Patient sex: M
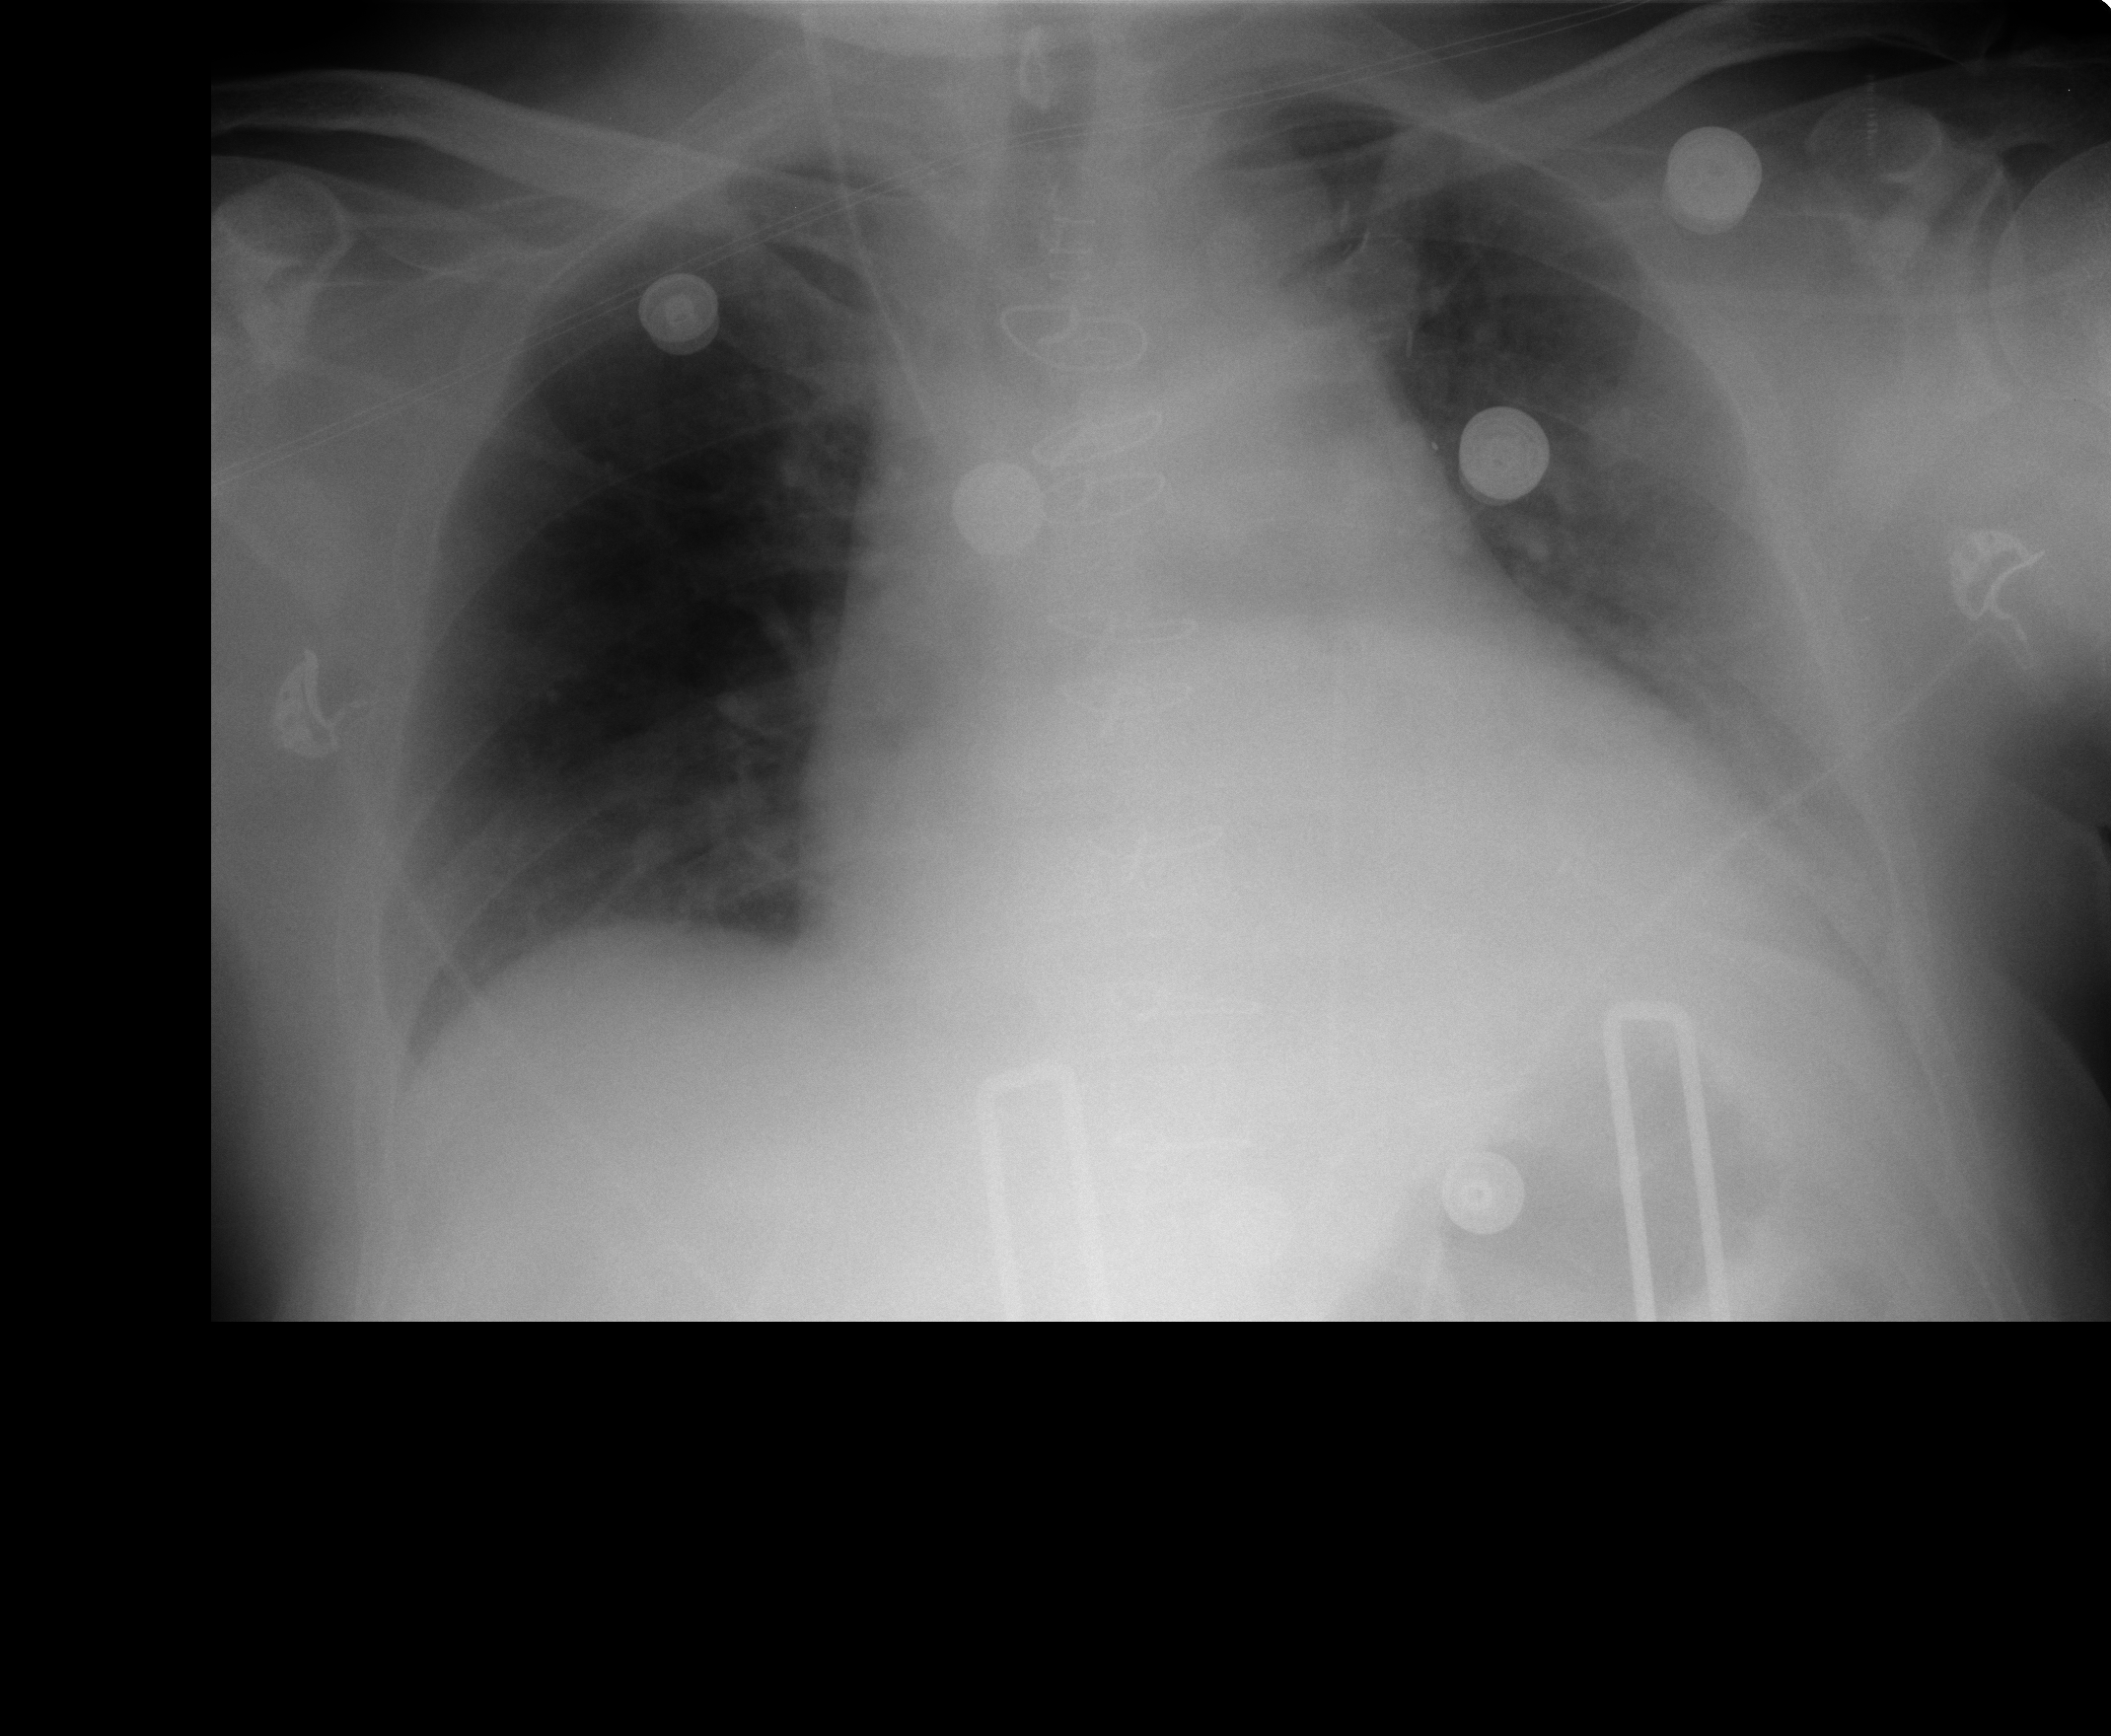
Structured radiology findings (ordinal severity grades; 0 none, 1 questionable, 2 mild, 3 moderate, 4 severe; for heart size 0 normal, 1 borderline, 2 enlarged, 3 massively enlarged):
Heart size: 2
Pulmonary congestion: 0
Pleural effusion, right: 0
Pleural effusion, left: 1
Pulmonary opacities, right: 0
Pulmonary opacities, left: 0
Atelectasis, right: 0
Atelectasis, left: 0